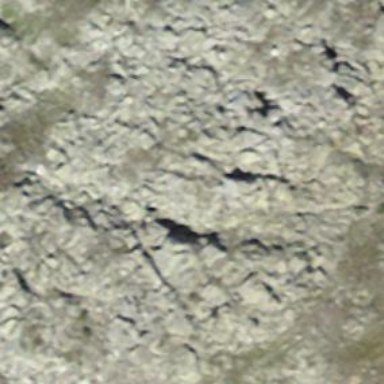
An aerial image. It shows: Landscape of bare rock.